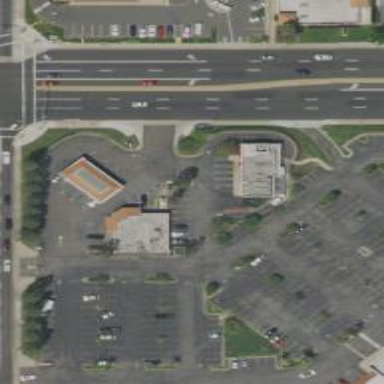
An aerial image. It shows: Convenience shop.